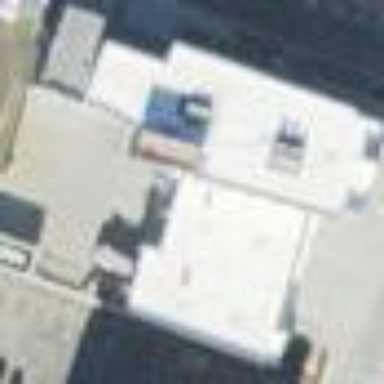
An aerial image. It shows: Commercial building serving as fire station.